Question: Can someonse show me how to calculate the following in matlab:

where
'''
g = 9.91
As = 1000
z = 10
zv = 30
zD = 10
pz = 999
Az = 500
'''
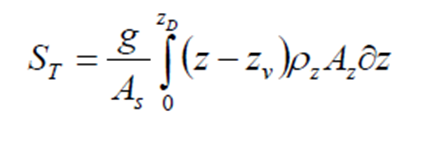
Answer: Well, there are a couple of ways to go about this:
### Analytical approach
Like Rudy commented, this is a trivial integral to do analytically because it's the <URL>. Its indefinite integral would be:
> 'F(z) = (g/As)(z2/2 - zvz)pzAz'
According to the <URL>', that is:
> 'ST = F(zd) - F(0) = (g/As)(zD2/2 - zvzD)pzAz'
In MATLAB, that would be:
'''
ST = g / As * zD * (zD / 2 - zv) * pz * Az
ST =
-1.2375e+06
'''
### Numerical approach
If, for some reason, you want to calculate that numerically by approximating the integral, you can use the <URL> function for this:
'''
dz = 0.001; z = 0:dz:zD;
y = g / As * (z - zv) * pz * Az;
ST = trapz(z, y)
ST =
-1.2375e+06
'''
or make an even cruder approximation with a simple sum:
'''
ST = sum(y * dz)
ST =
-1.2387e+06
'''